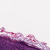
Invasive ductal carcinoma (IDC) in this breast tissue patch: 0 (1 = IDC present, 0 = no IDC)